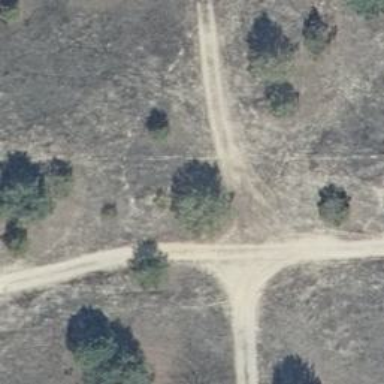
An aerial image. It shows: Sandy track road with grade4 tracktype.